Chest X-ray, AP view. Patient: 34 years old, sex M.
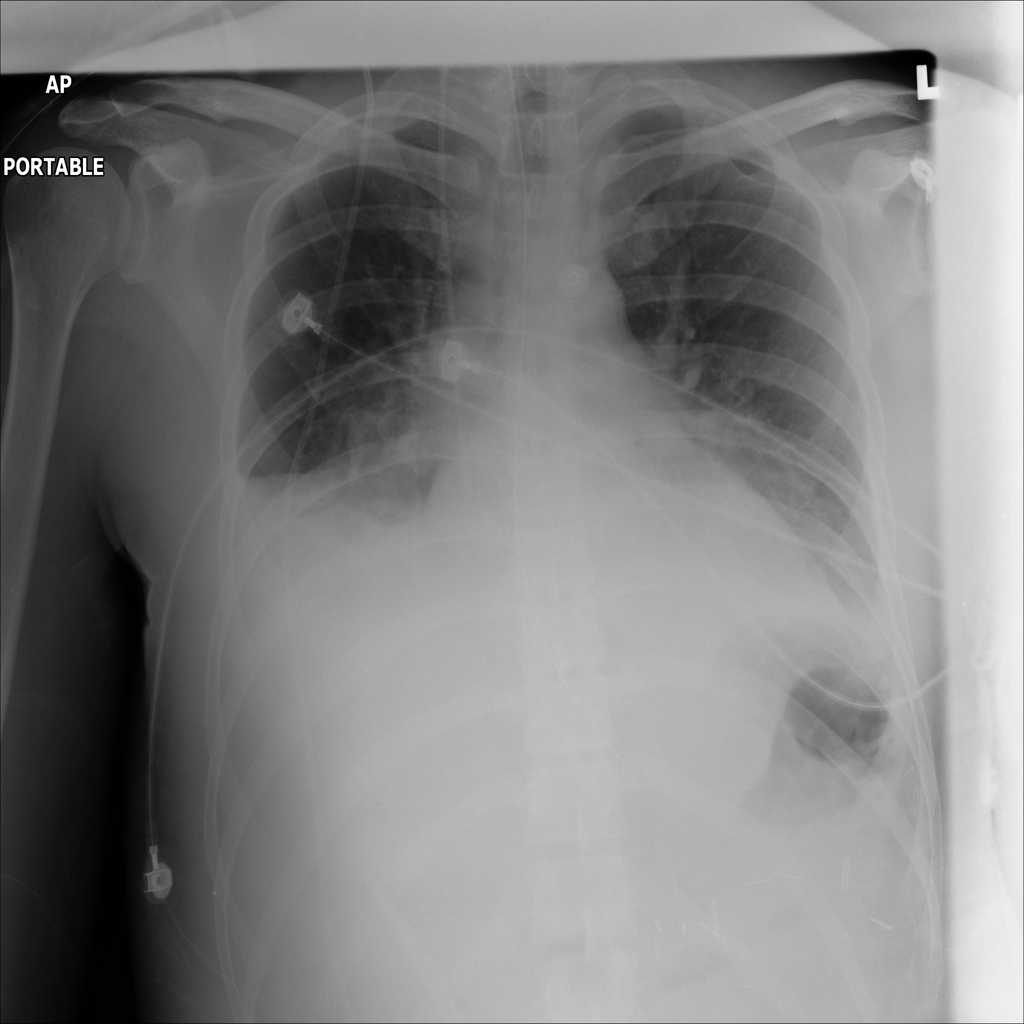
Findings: Atelectasis, Effusion